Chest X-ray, PA view. Patient: 28 years old, sex F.
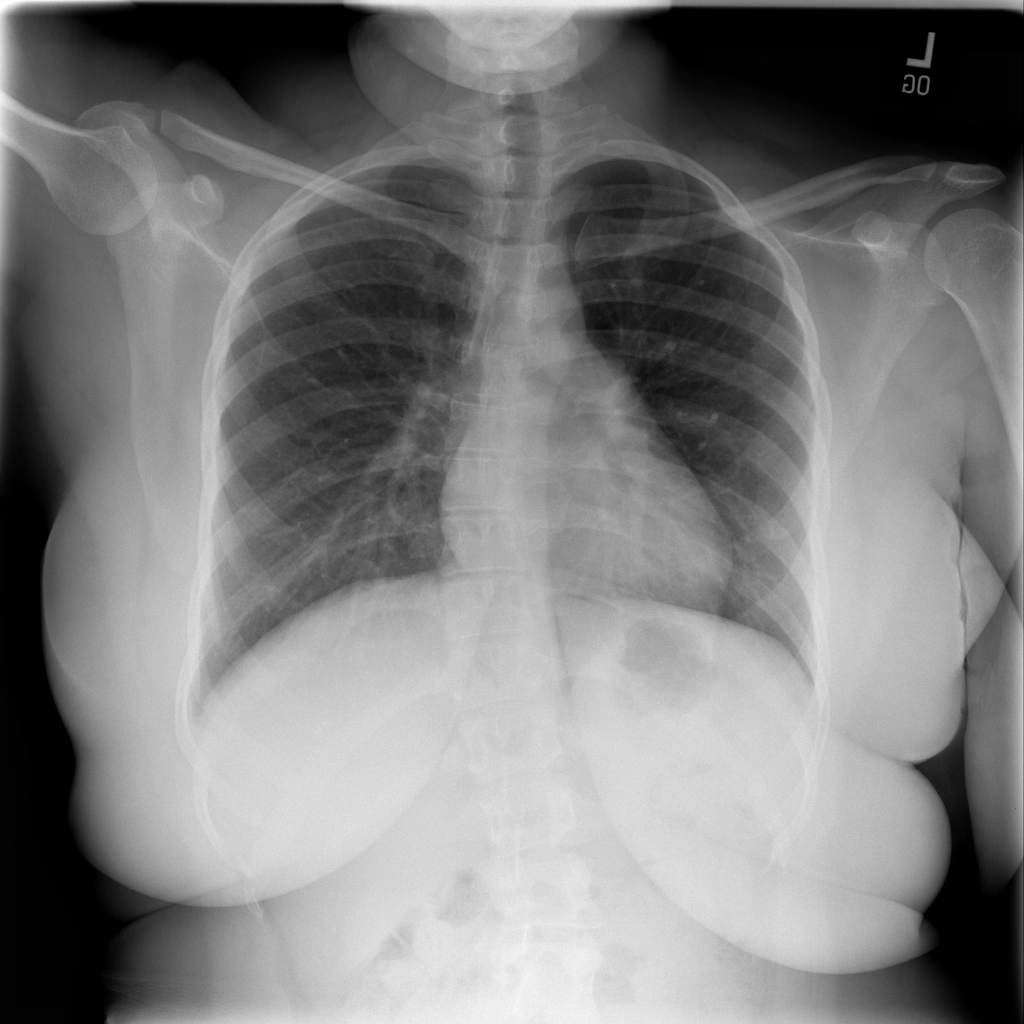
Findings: No Finding